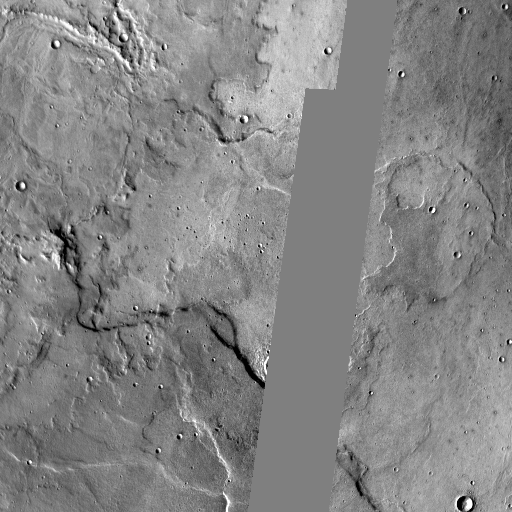
Crater classes present: Background, Other, Buried